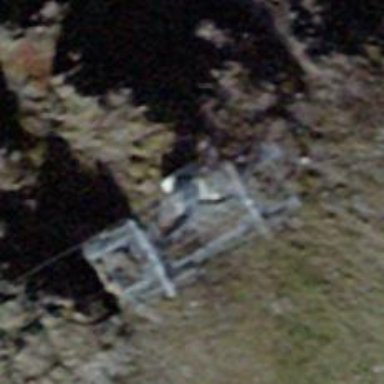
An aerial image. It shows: Pylon used for aerialway.